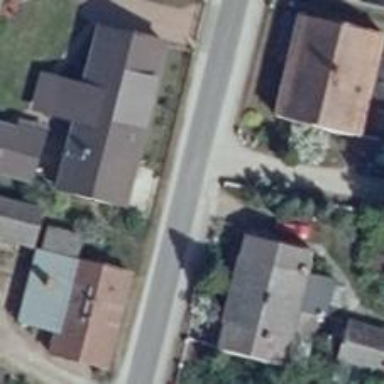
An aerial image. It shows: Paved residential road.